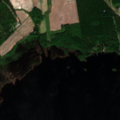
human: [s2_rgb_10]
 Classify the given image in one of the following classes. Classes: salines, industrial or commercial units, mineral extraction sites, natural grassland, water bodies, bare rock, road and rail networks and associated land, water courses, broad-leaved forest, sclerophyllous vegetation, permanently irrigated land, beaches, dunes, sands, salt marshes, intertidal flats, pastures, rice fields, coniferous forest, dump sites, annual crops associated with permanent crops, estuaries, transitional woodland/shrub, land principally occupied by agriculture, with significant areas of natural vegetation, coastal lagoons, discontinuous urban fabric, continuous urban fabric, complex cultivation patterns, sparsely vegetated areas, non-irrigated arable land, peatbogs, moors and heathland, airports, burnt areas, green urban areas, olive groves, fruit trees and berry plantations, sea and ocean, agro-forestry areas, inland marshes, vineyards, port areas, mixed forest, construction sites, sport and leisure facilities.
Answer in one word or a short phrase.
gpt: non-irrigated arable land, mixed forest, inland marshes, water bodies